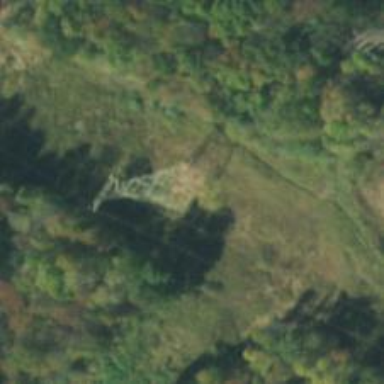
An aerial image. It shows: Lattice structure tower.